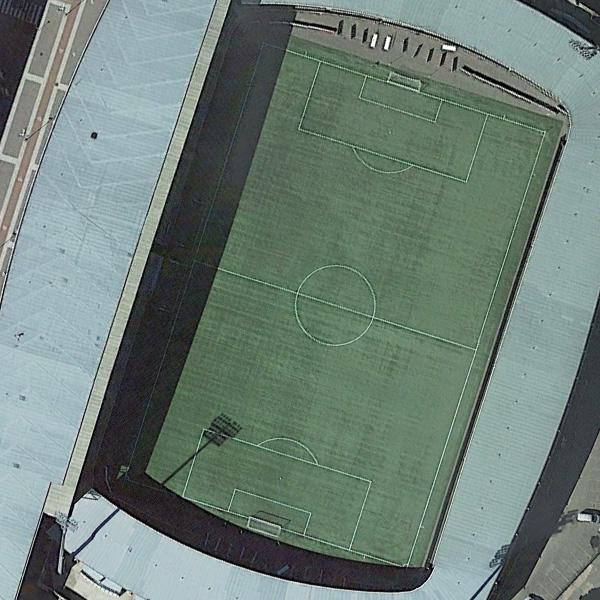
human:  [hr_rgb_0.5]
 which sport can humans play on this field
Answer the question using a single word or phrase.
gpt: football